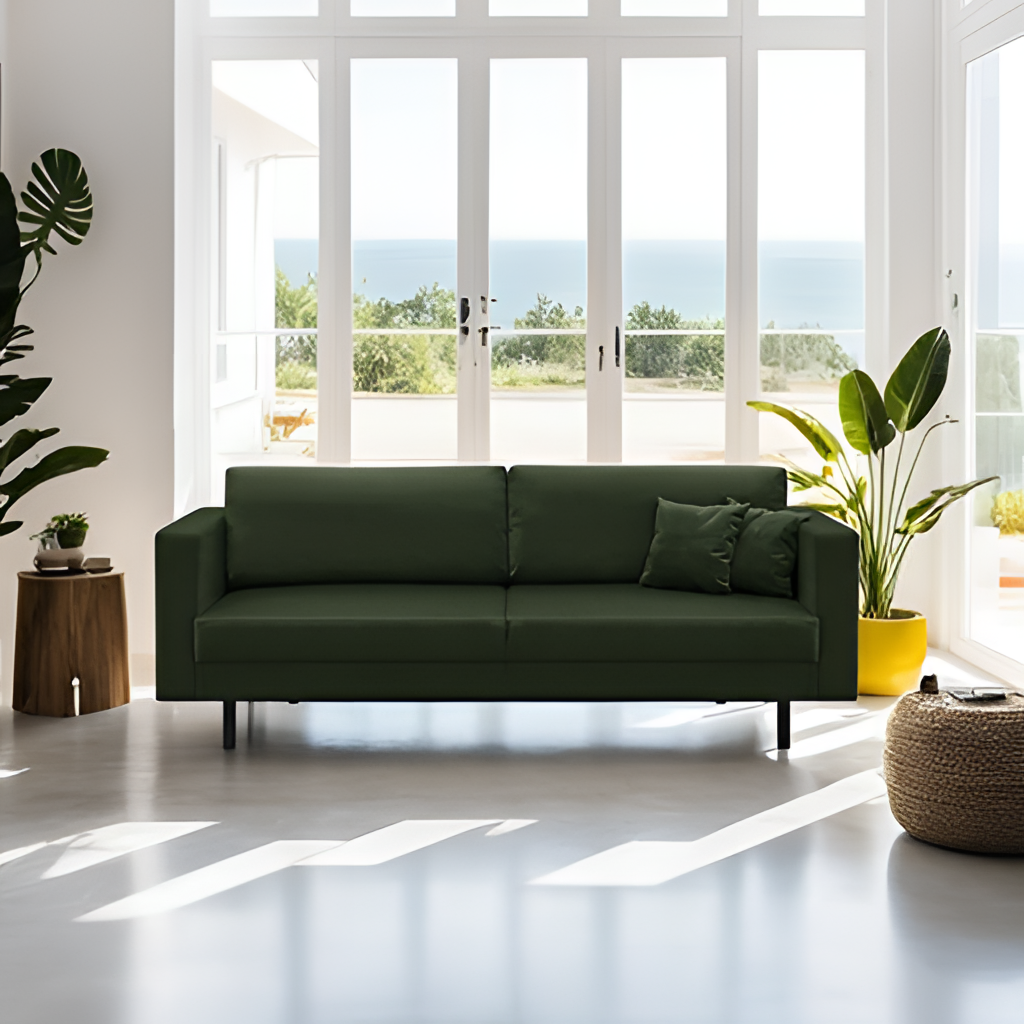
living room, green fabric sofa, paint wallpaper, with solid pattern, tile flooring, with smooth pattern, contemporary